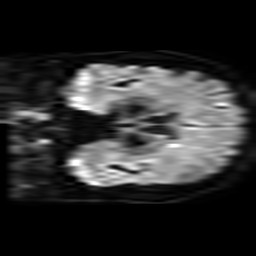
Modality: TRACE
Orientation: coronal
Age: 52
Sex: female
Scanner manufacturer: philips
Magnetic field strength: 3 T
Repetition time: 3.339 s
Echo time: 0.076 s